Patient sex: F
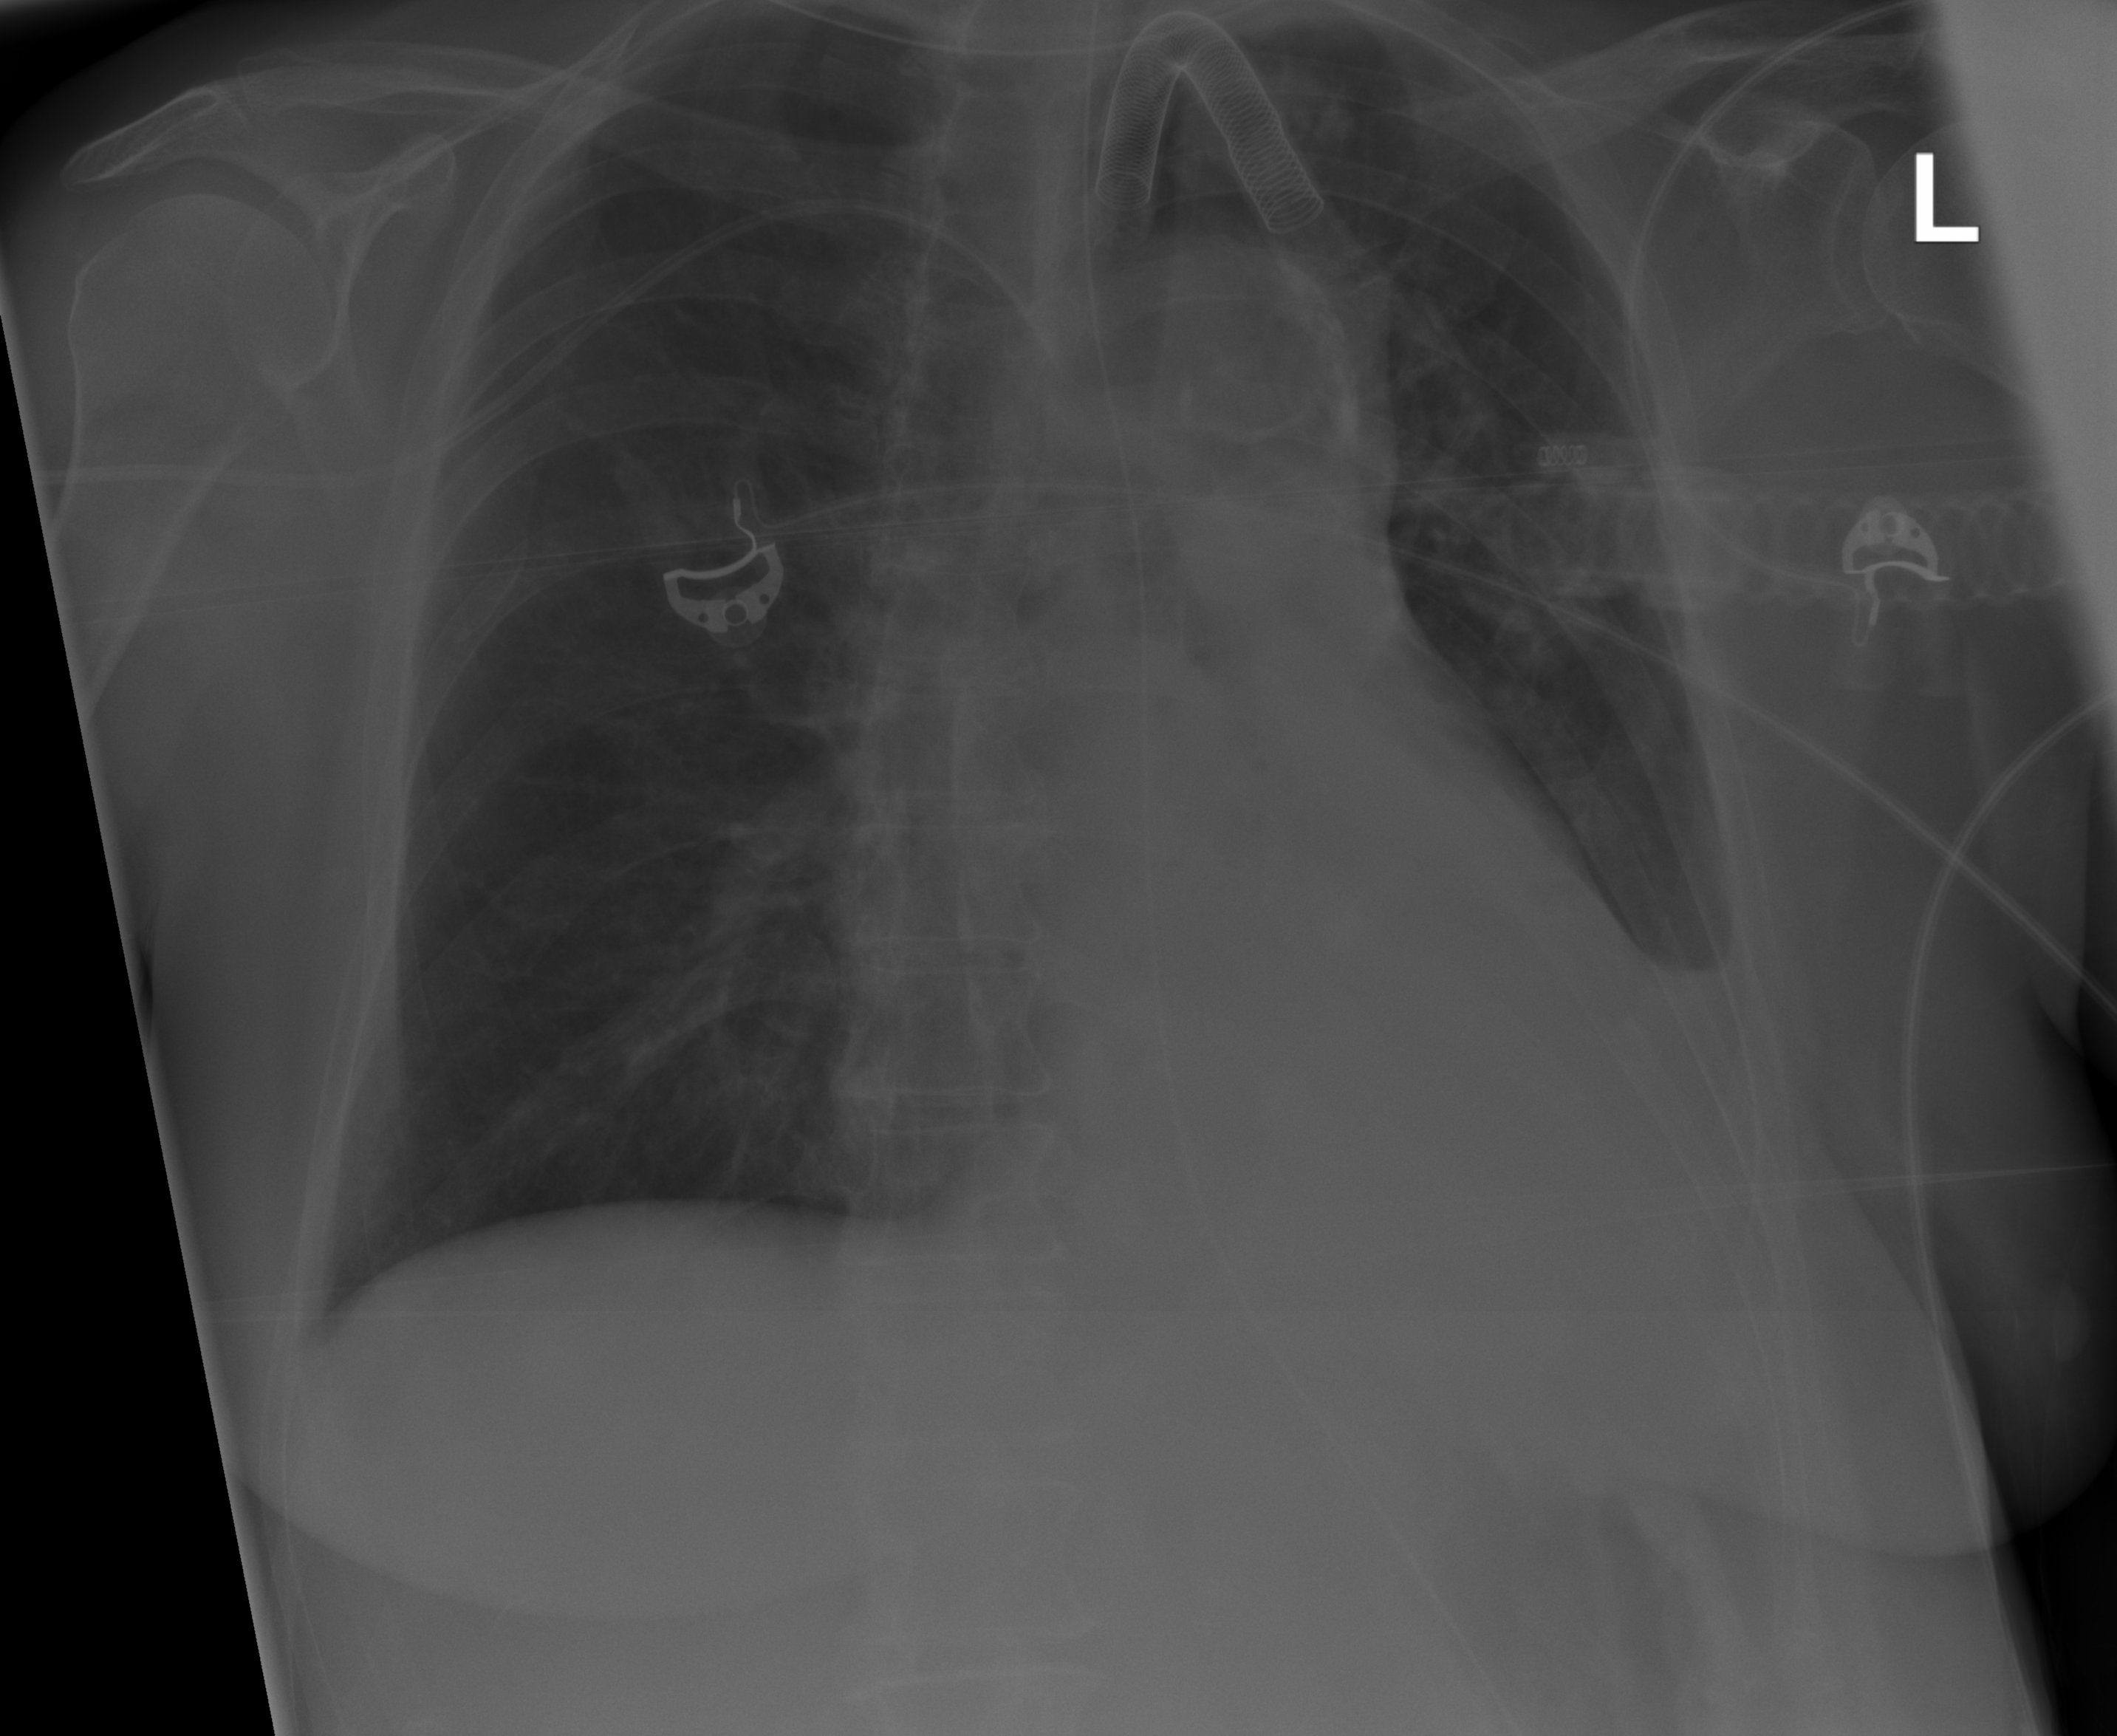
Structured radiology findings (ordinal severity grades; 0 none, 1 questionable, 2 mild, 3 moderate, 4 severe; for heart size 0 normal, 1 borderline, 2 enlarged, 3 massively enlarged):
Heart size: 0
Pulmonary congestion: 0
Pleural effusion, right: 0
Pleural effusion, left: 2
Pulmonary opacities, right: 0
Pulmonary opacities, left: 0
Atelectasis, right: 0
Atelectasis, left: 2